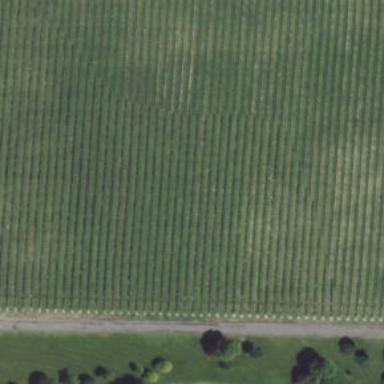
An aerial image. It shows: Vineyard where grapes are grown.